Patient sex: M
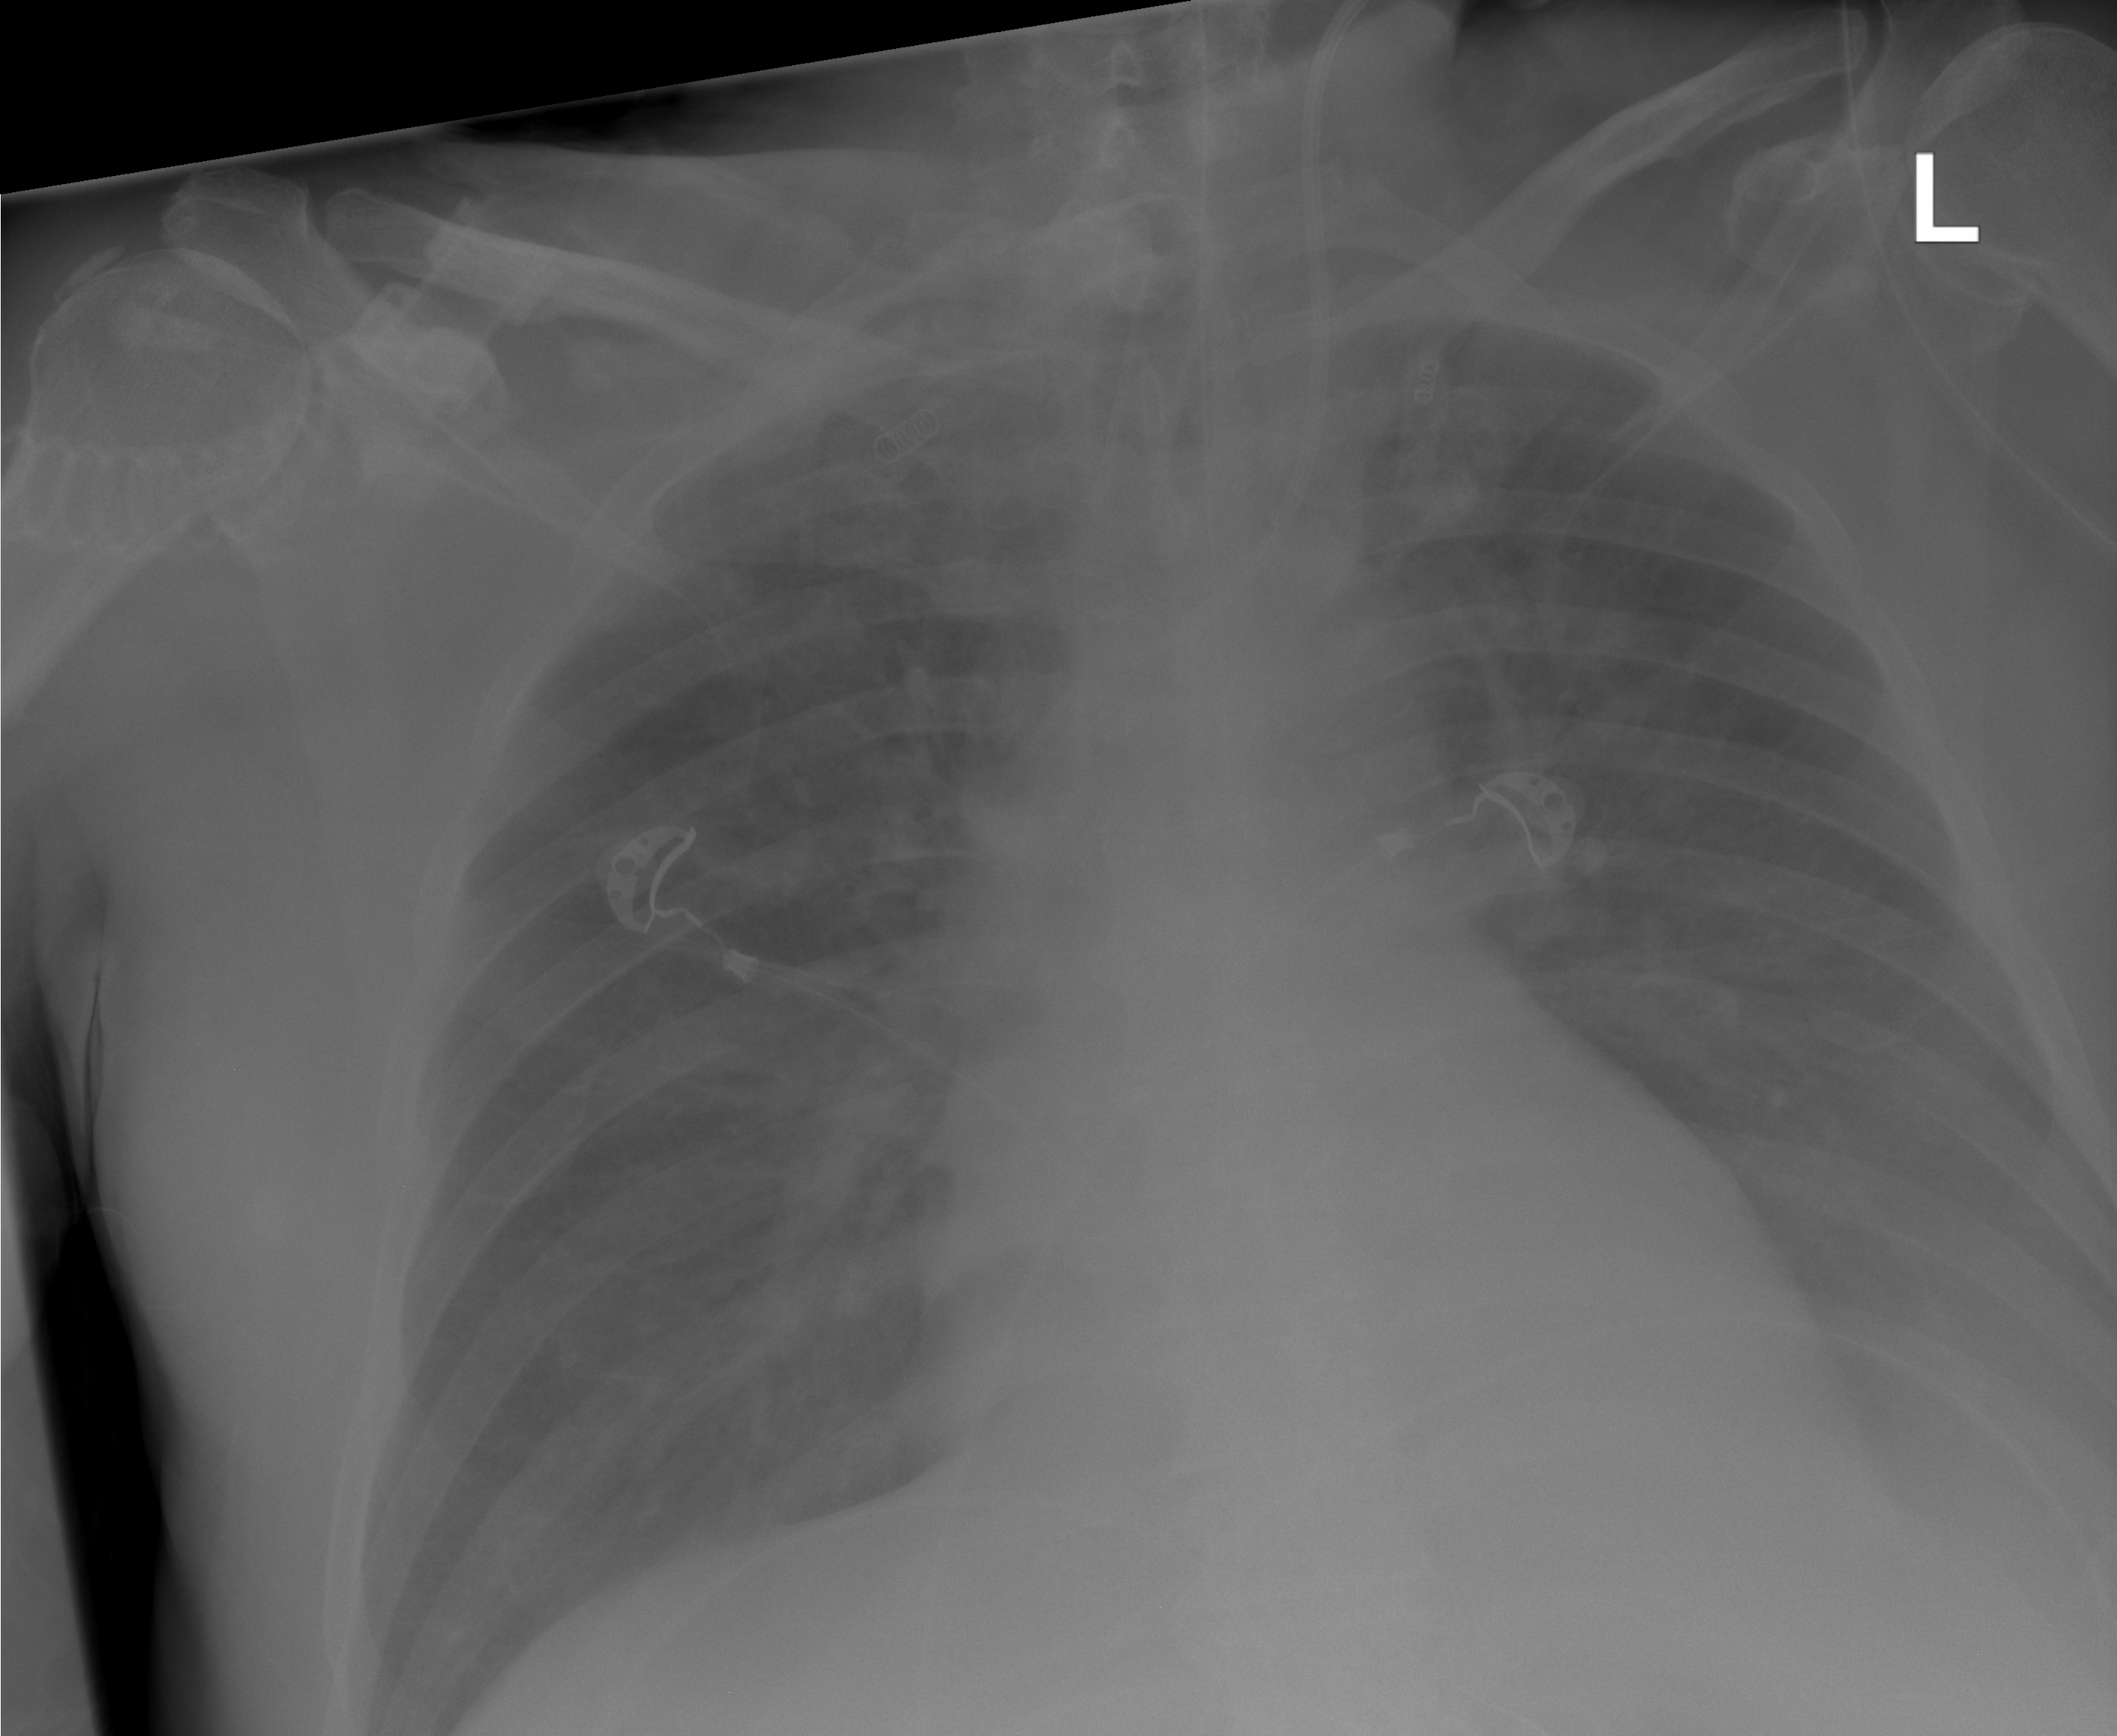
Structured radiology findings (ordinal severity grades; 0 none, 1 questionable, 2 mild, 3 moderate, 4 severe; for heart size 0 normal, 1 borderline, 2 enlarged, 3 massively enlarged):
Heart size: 1
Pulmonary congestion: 2
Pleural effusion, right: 0
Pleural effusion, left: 0
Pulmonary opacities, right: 0
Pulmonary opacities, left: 0
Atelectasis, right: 0
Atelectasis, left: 2